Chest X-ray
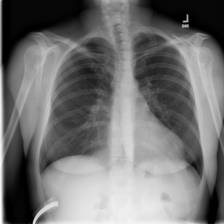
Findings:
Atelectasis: negative
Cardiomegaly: negative
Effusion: negative
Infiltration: negative
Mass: negative
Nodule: negative
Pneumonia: negative
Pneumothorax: negative
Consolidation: negative
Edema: negative
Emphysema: negative
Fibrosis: negative
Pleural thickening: negative
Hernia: negative